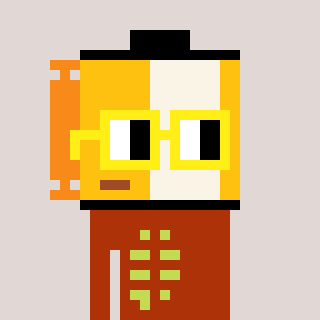
a pixel art character with square yellow glasses, a film roll-shaped head and a hotbrown-colored body on a warm background